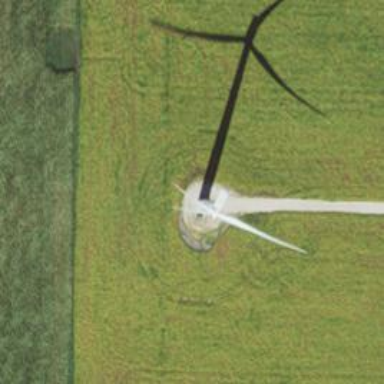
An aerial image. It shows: Wind generator powered by wind. The generator type is horizontal axis and it uses wind turbines.